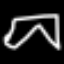
Label: pants